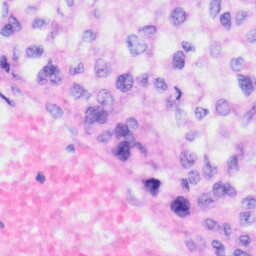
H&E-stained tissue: Liver